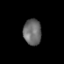
Tissue: prostate
Cell type: T cells
Senescence score: 0.2936
Nuclear area (px): 458
Mean DAPI intensity: 106.902